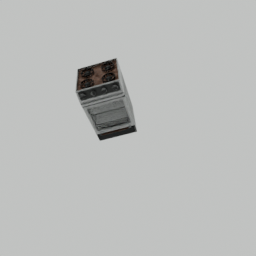
Label: appliances